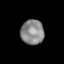
Tissue: lung
Cell type: Epithelial cells
Senescence score: 0.1839
Nuclear area (px): 563
Mean DAPI intensity: 136.988